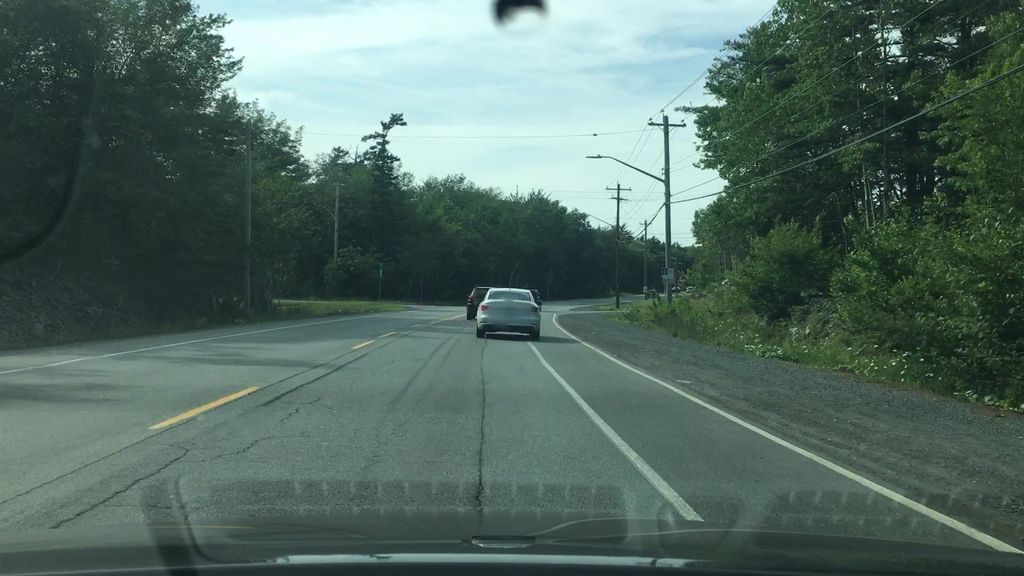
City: halifax